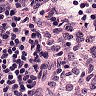
Metastatic tissue present: no